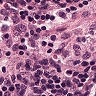
Metastatic tissue present: no